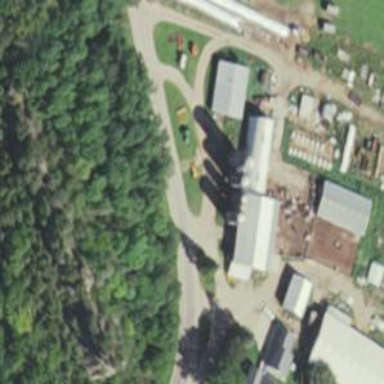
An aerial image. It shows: Silo.